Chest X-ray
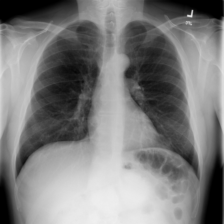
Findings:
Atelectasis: negative
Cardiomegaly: negative
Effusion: negative
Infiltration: negative
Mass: negative
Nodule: negative
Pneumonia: negative
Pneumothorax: negative
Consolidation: negative
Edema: negative
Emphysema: negative
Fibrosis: negative
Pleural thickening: negative
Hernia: negative